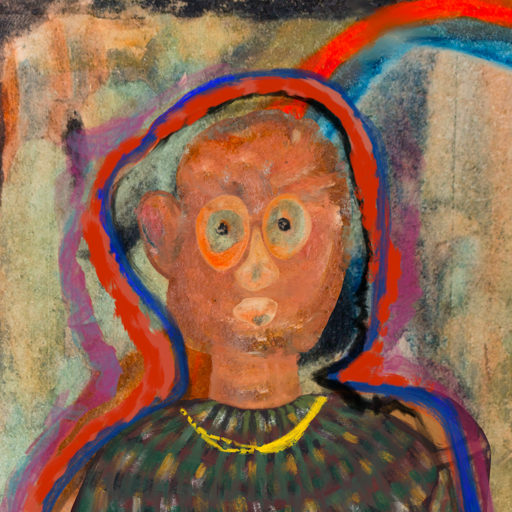
Background: Childish, Head And Neck Front: Boggyland, Face Front: Childish, Bust: After_Raid, Hair Front: Experience, Head Accessory: Blank, Second Necklace: Blank, Necklace: Irani_1, Baby: Blank